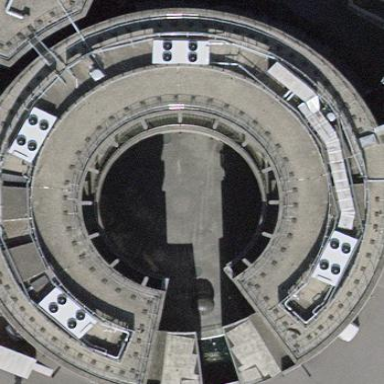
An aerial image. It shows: Office building with flat roof.